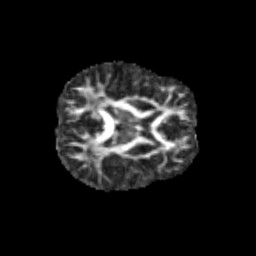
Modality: FA
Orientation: axial
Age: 13
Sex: male
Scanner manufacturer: siemens
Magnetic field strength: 3 T
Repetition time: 3.8 s
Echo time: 0.07 s